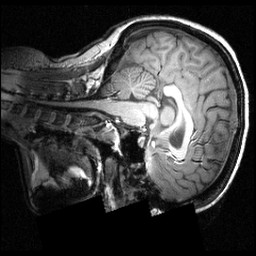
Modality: T1w
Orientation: sagittal
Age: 21
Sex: female
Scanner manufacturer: siemens
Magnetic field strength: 3.951 T
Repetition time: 1.5 s
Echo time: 0.00335 s